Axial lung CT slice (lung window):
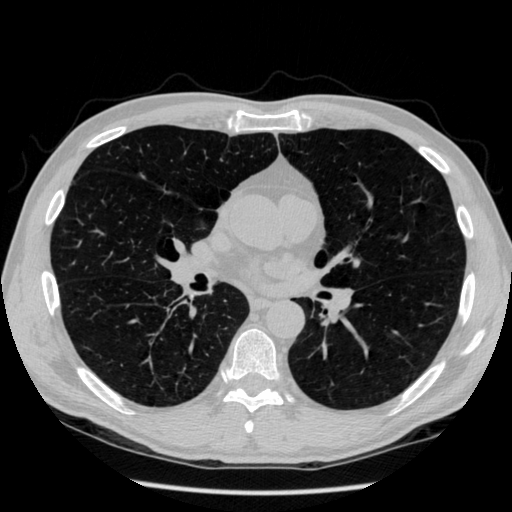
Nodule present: yes
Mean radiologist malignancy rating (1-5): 3